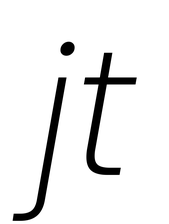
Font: Poppins-ExtraLightItalic